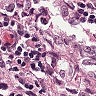
Metastatic tissue present: yes